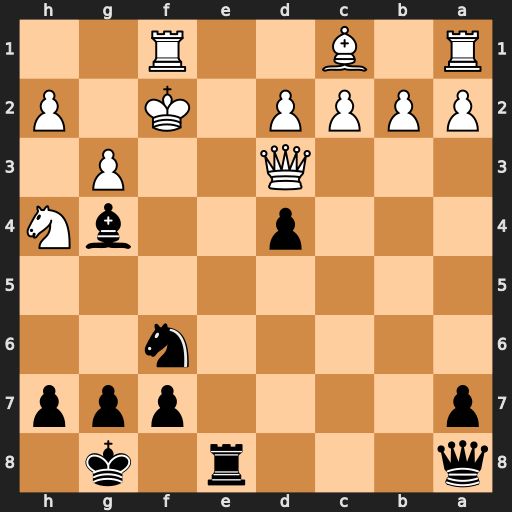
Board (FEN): q3r1k1/p4ppp/5n2/8/3p2bN/3Q2P1/PPPP1K1P/R1B2R2
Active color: b
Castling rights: -
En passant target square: -
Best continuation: Ne4+ Kg1 Ng5